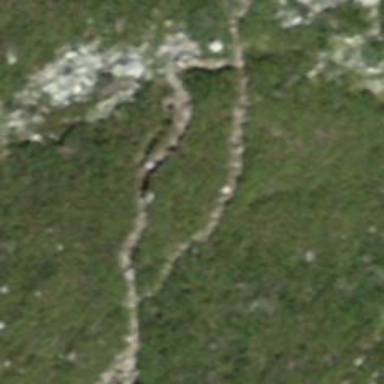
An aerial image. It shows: Path.